Question: I have two tables: account_company and document_invoice.
Table account_company has 2 columns: company_id and company_name.
Table document_invoice has the same columns: company_id and company_name.
Something happened and delete all data from column company name from document_invoice.
How can I write SQL query to copy data from account company table to document_invoice?
I have been using UPDATE and SET but I don't know exactly how.
'''
UPDATE document_invoice
SET company_name = (SELECT company_name FROM account_company)
WHERE document_id.company_name=document_id.account
'''

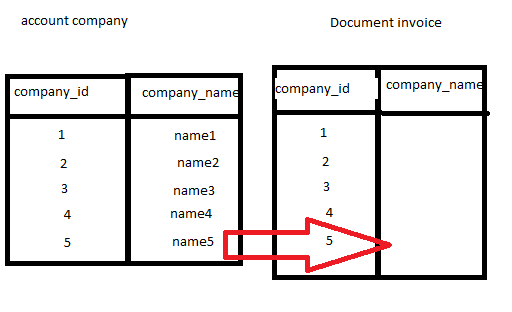
Answer: This should work:
'''
UPDATE document_invoice t1
SET company_name = t2.company_name
FROM account_company t2
WHERE t1.company_id = t2.company_id
'''